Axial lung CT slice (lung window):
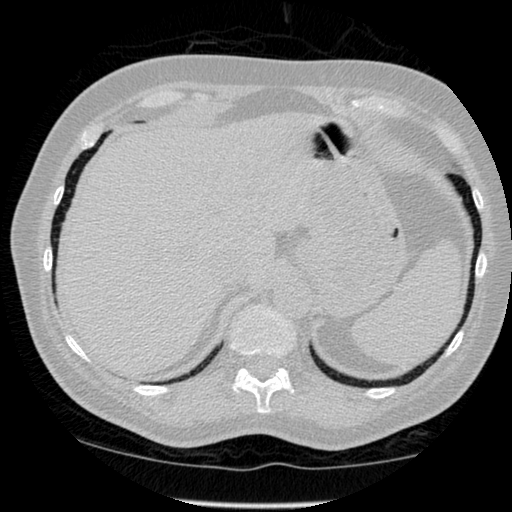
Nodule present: no